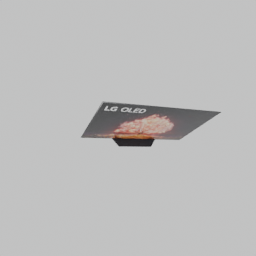
Label: electronics